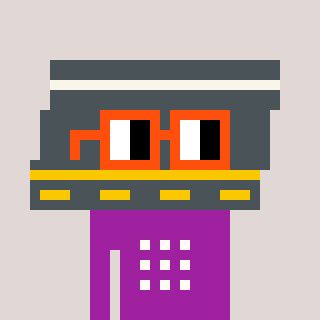
a pixel art character with square orange glasses, a road-shaped head and a magenta-colored body on a warm background